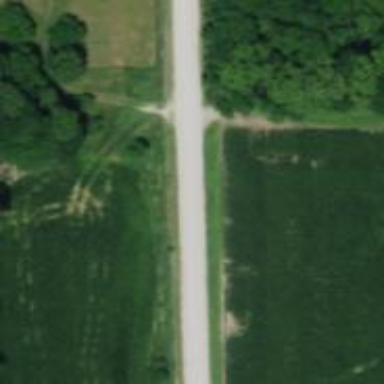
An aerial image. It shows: Unclassified road.